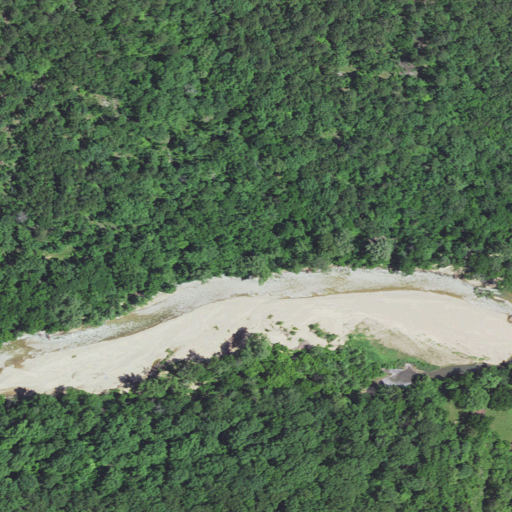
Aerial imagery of valley in Missouri named Rail Hollow containing deciduous forest, grassland, evergreen forest, mixed forest, pasture, and open development